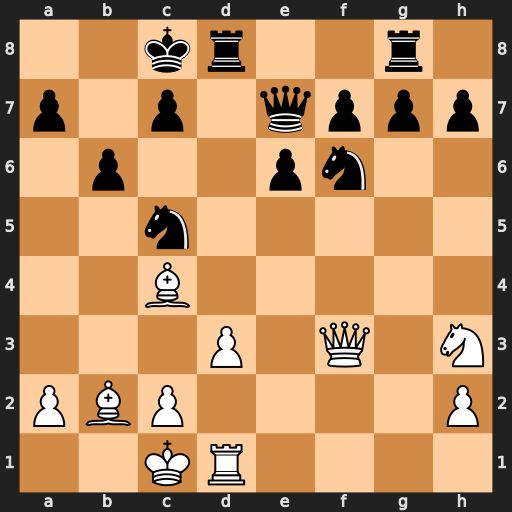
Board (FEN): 2kr2r1/p1p1qppp/1p2pn2/2n5/2B5/3P1Q1N/PBP4P/2KR4
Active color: w
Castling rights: -
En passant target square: -
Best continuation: Qa8+ Kd7 Bb5+ Kd6 Qc6#